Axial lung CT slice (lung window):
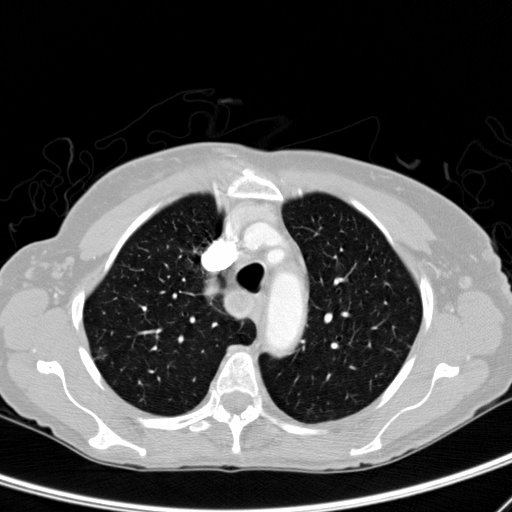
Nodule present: yes
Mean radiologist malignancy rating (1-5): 3